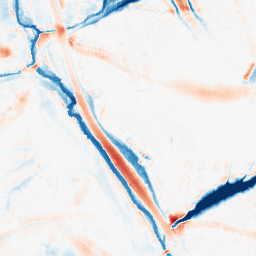
Category: morphological
Decomposition family: morphological_ellipse
Decomposition parameters: operation: average
width: 30
height: 30
Upsampling method: quartic
Upsampling parameters: scale: 8
Upsampling scale: 8